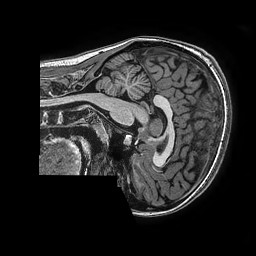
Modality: T1w
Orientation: sagittal
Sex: female
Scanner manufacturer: ge
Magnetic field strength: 3 T
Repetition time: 0.0077 s
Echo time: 0.003436 s